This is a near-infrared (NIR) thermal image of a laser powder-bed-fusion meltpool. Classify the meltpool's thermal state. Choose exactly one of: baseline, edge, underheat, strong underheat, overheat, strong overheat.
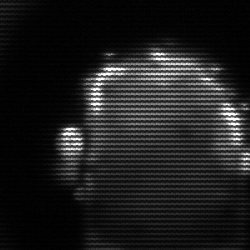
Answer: baseline